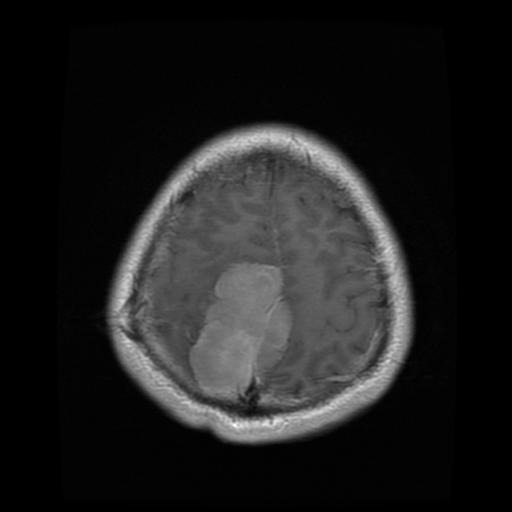
Label: meningioma